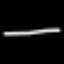
Label: line